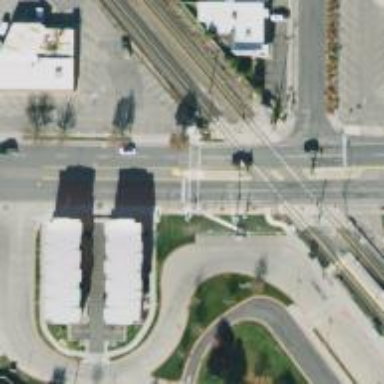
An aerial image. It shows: Marked road crossing with lines.